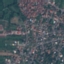
Land use / land cover class: Residential